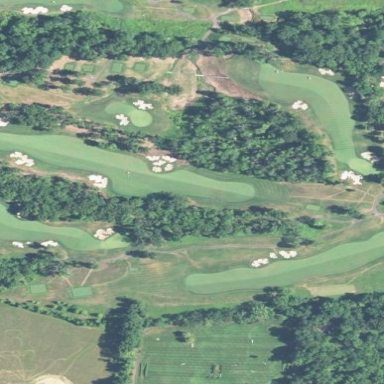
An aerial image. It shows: Area of rough grass used for golf.